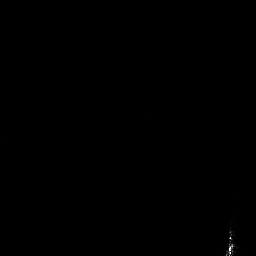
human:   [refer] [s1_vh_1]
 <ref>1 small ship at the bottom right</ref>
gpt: <box>[[87, 87, 91, 99, 0]]</box>